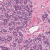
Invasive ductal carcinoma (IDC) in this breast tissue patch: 0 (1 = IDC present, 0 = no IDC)